Field crop: maize
Growth stage: 2
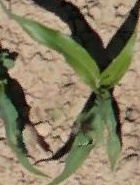
Species: maize